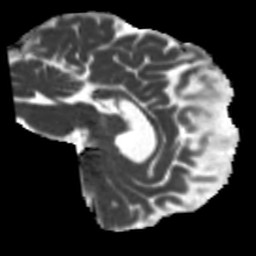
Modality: MD
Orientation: sagittal
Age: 41
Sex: male
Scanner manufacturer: siemens
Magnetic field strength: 3 T
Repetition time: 5.25 s
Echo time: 0.08 s